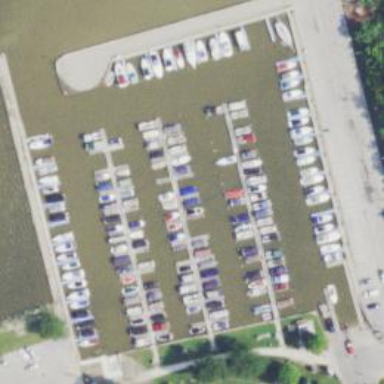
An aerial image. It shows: Marina on leisure land.